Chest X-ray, PA view. Patient: 43 years old, sex M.
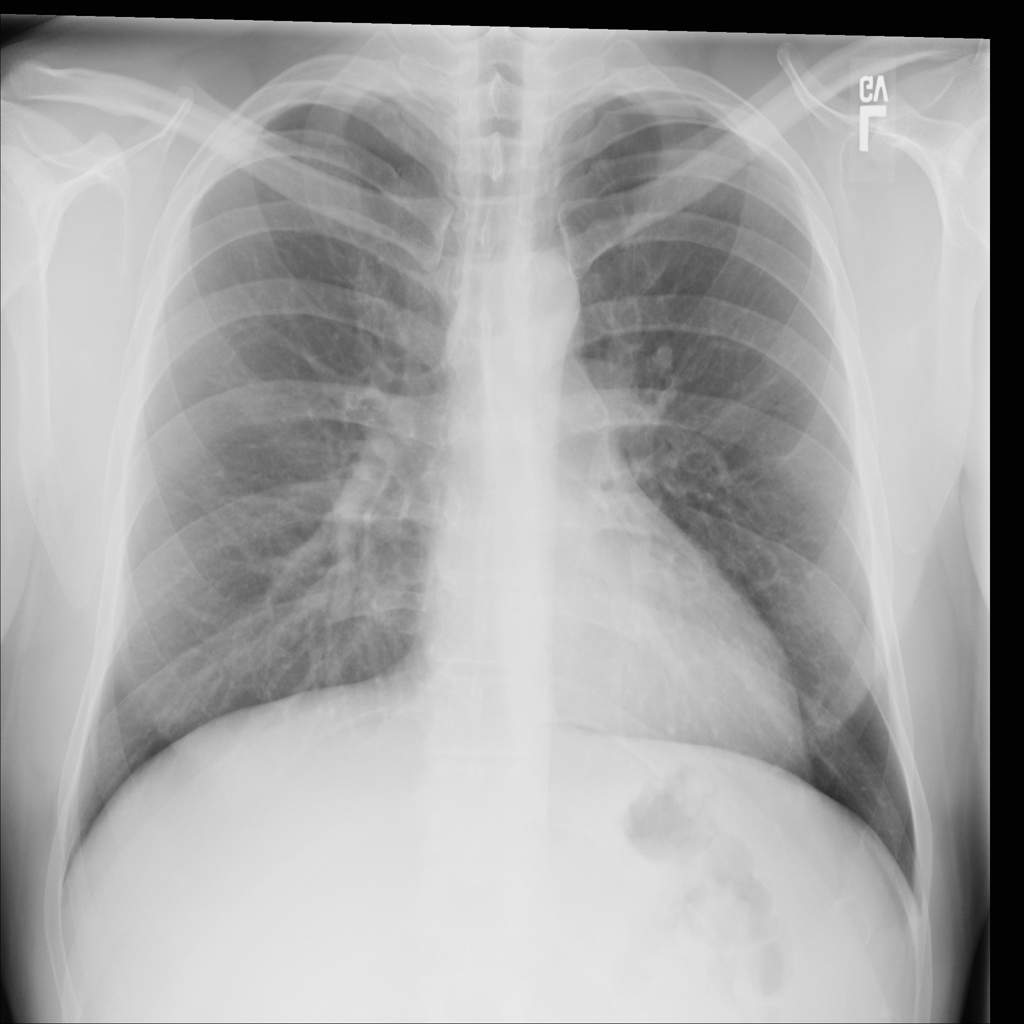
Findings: No Finding